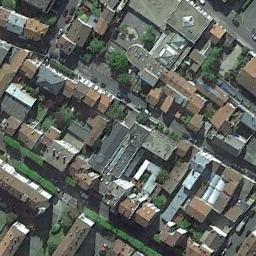
Label: residential